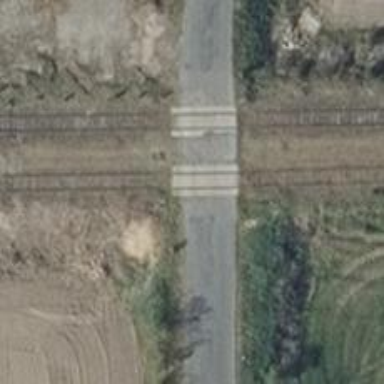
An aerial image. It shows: Level crossing along the railway.